Question: I'd like to align the text in a 'TextView' with text inside an 'EditText' that is directly below it. Is this possible without using padding tricks?
If not, is this because it's discouraged? I could see it being discouraged because it could confuse the user into missing the distinction between the two controls.

Here's the layout that created the above screenshot:
'''
<RelativeLayout xmlns:android="http://schemas.android.com/apk/res/android"
android:layout_width="match_parent"
android:layout_height="match_parent" >
<TextView
android:id="@+id/text_view"
android:layout_width="fill_parent"
android:layout_height="wrap_content"
android:layout_alignParentTop="true"
android:text="Please align my first character" />
<EditText
android:layout_width="match_parent"
android:layout_height="wrap_content"
android:layout_below="@+id/text_view"
android:hint="To my first character" />
</RelativeLayout>
'''
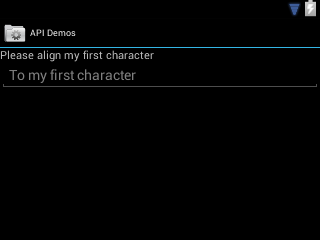
Answer: No, you can't do this without using padding or 'layout_margin'. 'EditText' has a background with borders and padding, so its content area is a little bit smaller than the area of 'TextView'. I think it's normal to use padding in such situations.